Question: I would like some suggestions on how best to handle 'blurring out' non essential UI elements during editing. To explain this more clearly I have produced a diagram:

Our web application uses JQuery dialog windows to view/edit data. Most of our data is categorized within JQuery accordions which sit inside such the draggable windows.
When the user clicks on the edit button of an accordion header, we would like to block out everything on the page apart from the accordion content being edited.
Having tried such plugins as 'Block UI' (<URL> we have been unable to achieve this. With 'Block UI' we can only 'blur out' the whole UI and display a modal message...
It's become apparent that the functionality we are looking for may not be possible this way.
Essentially whilst a user is editing form details in a given DIV, all other outside elements must not be 'clickable' until the user saves or discards changes. (Ideally like the window on the right)
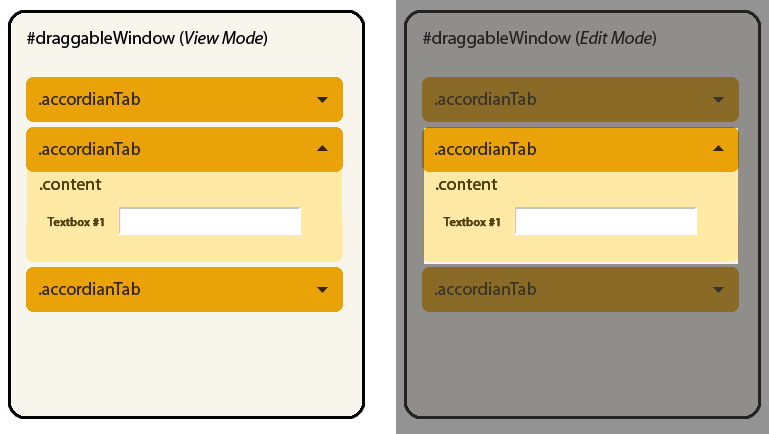
Answer: jQuery Tools expose should do what you need: <URL>, you can select only expose, which is 0.6 Kb gzipped.